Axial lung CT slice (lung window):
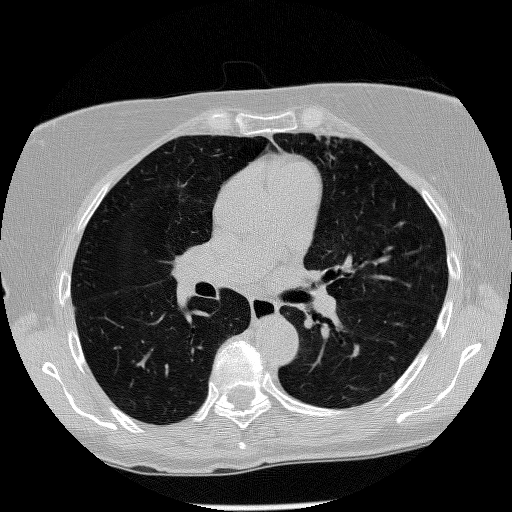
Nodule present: no